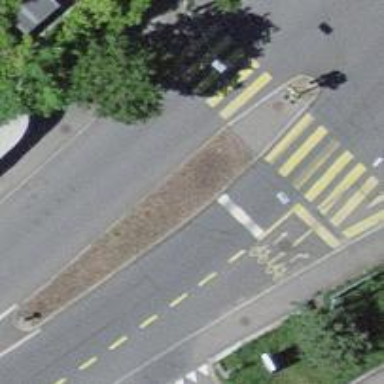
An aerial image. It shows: Road with traffic signals.